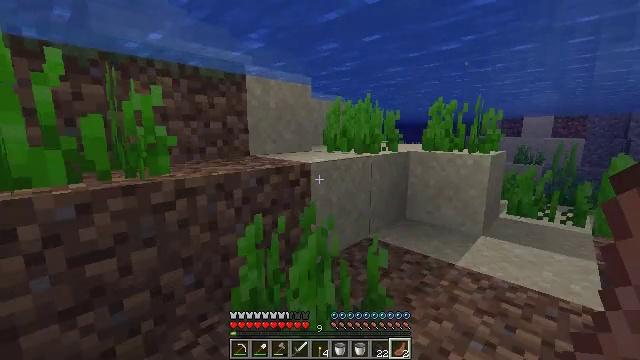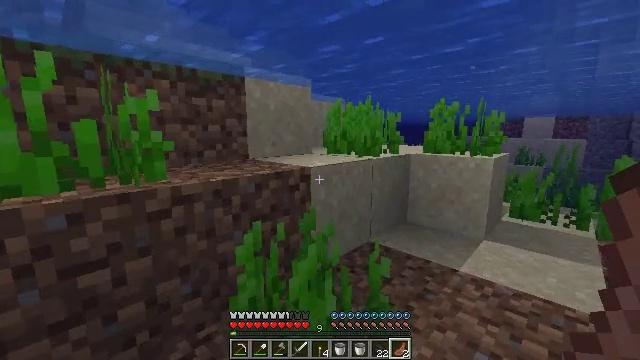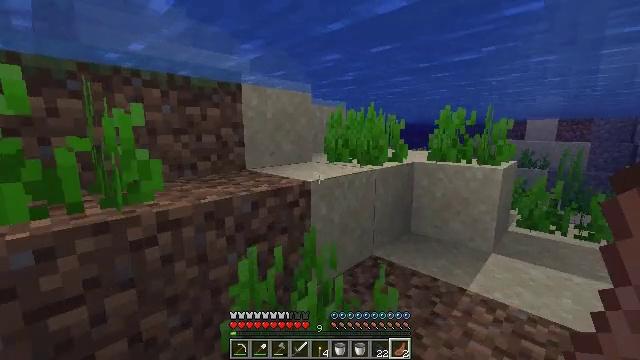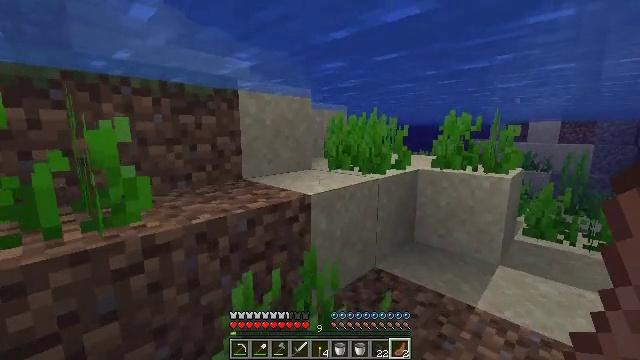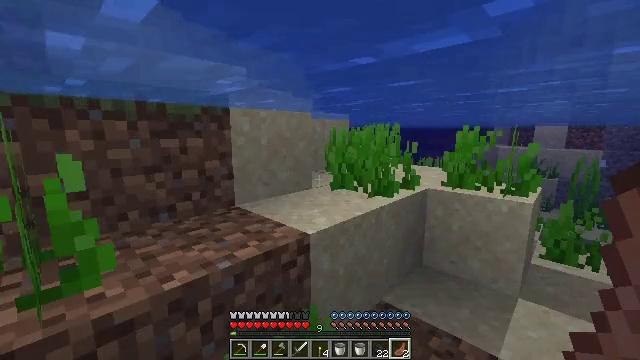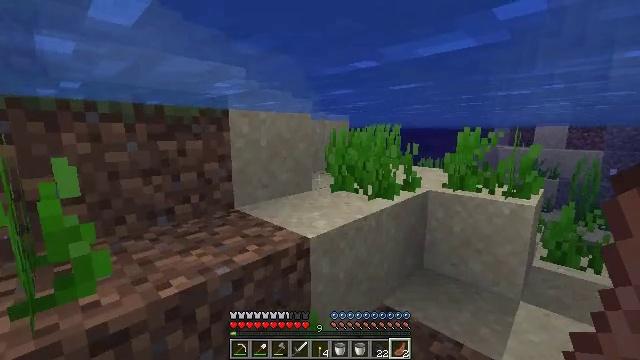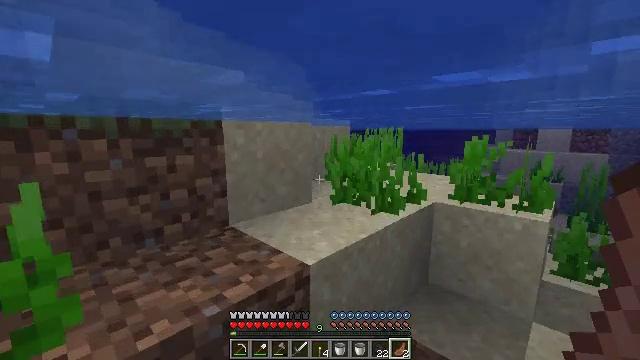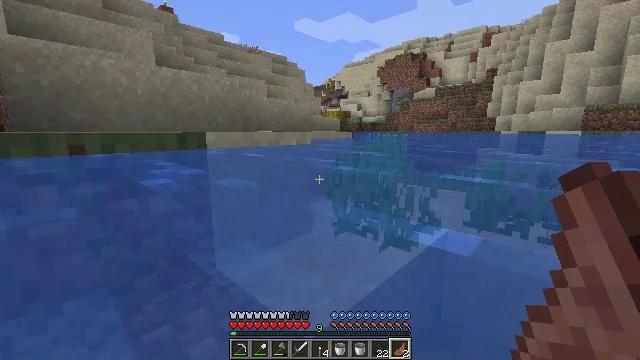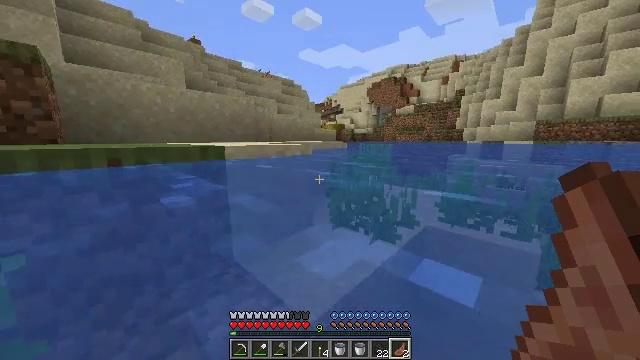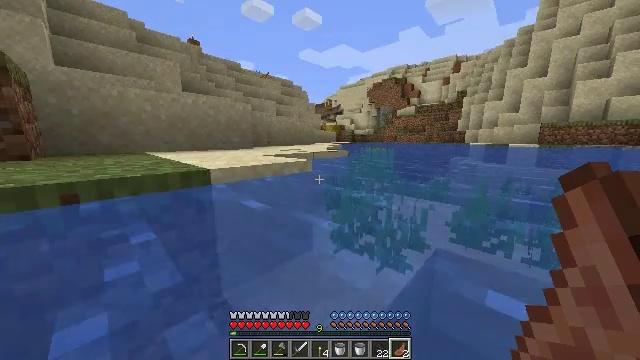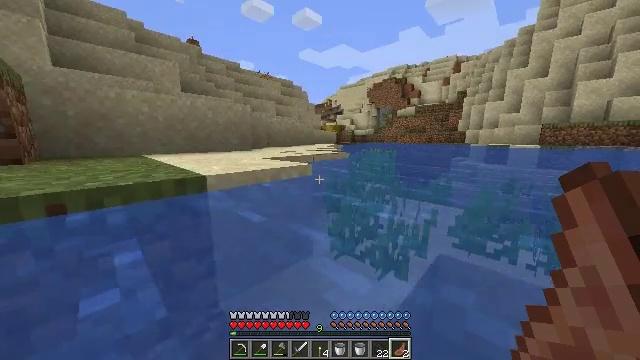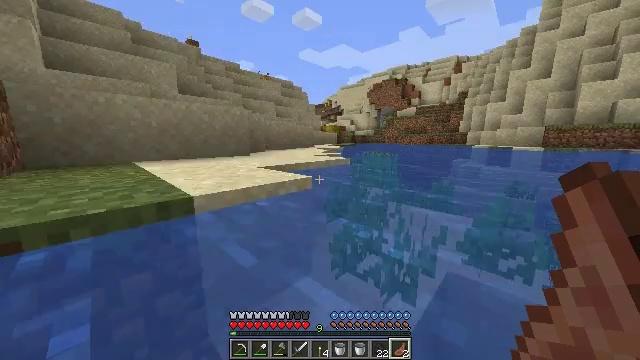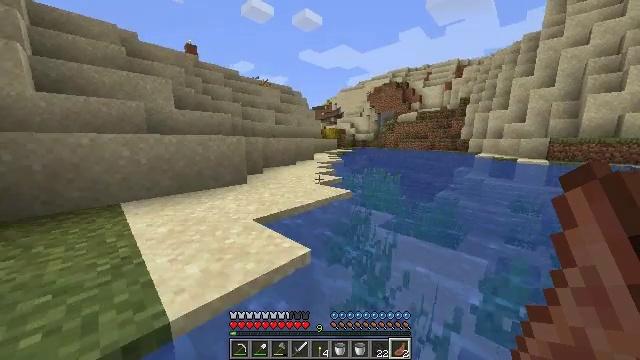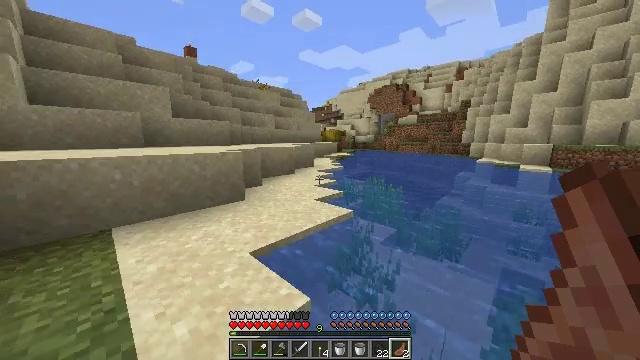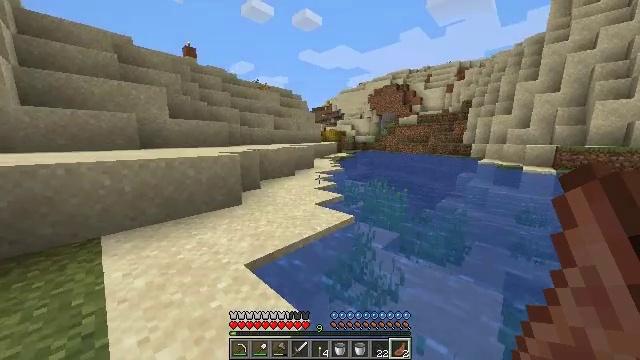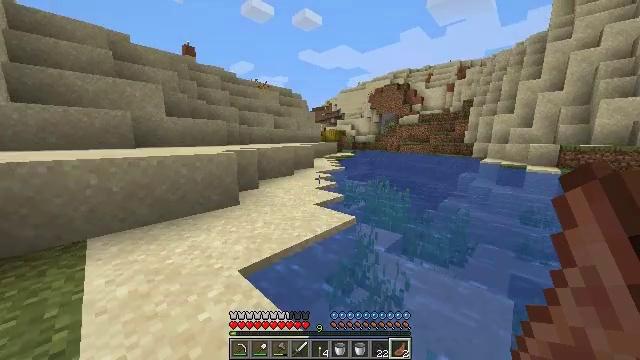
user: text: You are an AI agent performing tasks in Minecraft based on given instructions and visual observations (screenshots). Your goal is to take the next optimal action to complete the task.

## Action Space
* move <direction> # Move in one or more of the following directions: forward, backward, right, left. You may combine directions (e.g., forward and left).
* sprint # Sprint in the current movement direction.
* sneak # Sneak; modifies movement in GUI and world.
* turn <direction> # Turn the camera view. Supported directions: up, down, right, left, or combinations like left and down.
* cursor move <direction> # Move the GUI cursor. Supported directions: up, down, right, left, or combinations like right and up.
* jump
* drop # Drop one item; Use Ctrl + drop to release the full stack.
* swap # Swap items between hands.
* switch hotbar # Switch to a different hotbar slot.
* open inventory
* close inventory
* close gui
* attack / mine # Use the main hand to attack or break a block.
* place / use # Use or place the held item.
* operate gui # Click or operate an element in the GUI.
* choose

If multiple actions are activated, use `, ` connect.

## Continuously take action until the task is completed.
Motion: motion action
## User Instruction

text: Gather hay blocks from the farm.
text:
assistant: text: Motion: move forward, sprint, jump
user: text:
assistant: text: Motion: move forward, sprint, jump
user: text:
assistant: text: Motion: move forward, sprint, jump
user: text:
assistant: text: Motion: move forward, sprint, jump
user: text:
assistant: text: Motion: move forward, sprint, jump
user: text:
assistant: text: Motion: move forward, sprint, jump
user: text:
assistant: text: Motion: move forward, sprint, jump
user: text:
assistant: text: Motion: move forward, sprint, jump
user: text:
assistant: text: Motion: move forward, sprint, jump
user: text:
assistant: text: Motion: move forward, sprint, jump
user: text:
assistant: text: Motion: move forward, sprint, jump
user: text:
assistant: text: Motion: move forward, sprint, jump
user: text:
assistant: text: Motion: move forward, sprint, jump
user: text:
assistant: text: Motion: move forward, sprint, jump
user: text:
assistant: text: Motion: move forward, sprint, jump
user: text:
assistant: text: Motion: move forward, sprint, jump
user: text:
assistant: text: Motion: move forward, sprint, jump
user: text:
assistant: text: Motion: move forward, sprint, turn left, jump
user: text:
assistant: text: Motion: move forward, sprint, turn left and down, jump
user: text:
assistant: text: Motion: move forward, sprint, turn left, jump
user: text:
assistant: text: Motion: move forward, sprint, turn left, jump
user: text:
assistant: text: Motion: move forward, sprint, turn left, jump
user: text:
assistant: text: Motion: move forward, sprint, turn left, jump
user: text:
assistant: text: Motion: move forward, sprint, turn left, jump
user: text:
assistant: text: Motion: move forward, sprint, turn left, jump
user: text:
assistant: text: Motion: move forward, sprint, jump
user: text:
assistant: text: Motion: move forward, sprint, jump
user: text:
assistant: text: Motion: move forward, sprint, jump
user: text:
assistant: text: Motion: move forward, sprint, jump
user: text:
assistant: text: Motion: move forward, sprint, jump